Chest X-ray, PA view. Patient: 58 years old, sex F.
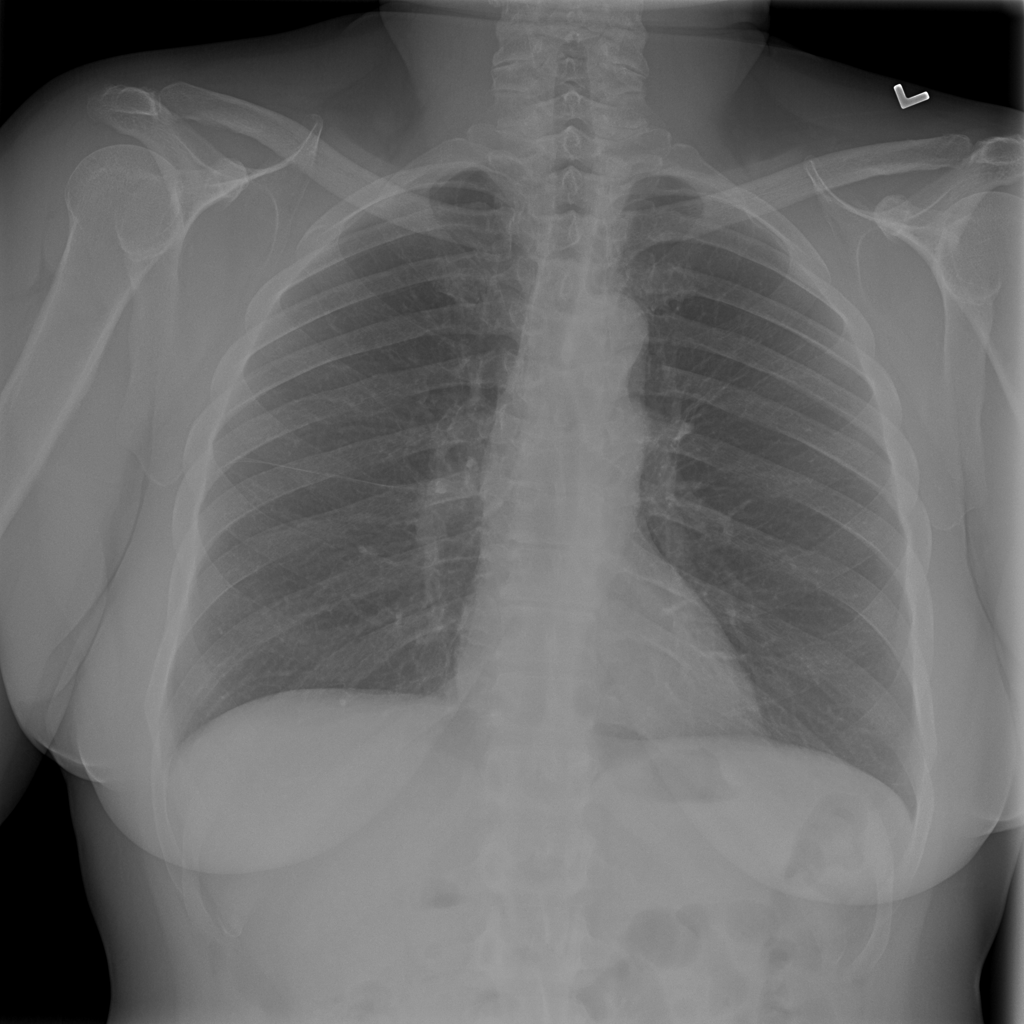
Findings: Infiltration